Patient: sex F, age 48
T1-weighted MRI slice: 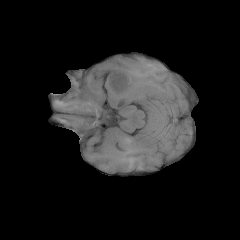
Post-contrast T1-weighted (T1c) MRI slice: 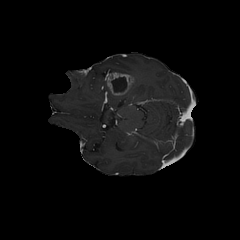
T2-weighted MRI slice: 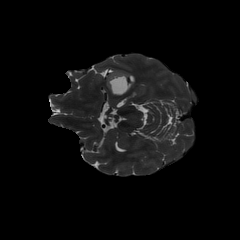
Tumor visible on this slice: yes
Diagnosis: Glioblastoma, IDH-wildtype
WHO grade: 4